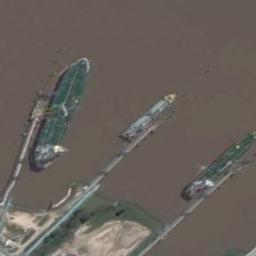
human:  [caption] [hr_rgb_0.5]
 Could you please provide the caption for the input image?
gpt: Several ships of different sizes are docked at the dock and the water is yellow .

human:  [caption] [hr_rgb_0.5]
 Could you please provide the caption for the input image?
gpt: There are three ships in the yellow water on the shore .

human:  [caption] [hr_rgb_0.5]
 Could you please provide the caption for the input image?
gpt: There are many trees beside the ships .

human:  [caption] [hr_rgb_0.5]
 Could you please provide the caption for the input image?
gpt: Several green and blue tankers dock at the dock .

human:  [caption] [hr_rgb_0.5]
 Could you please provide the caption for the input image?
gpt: There are three ships at the harbor .